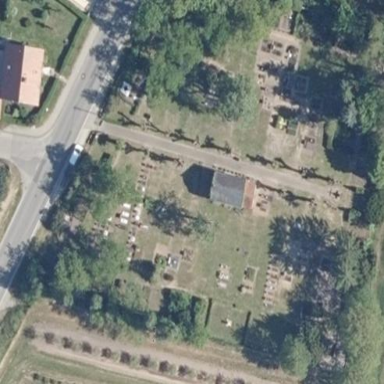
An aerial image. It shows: Cemetery.